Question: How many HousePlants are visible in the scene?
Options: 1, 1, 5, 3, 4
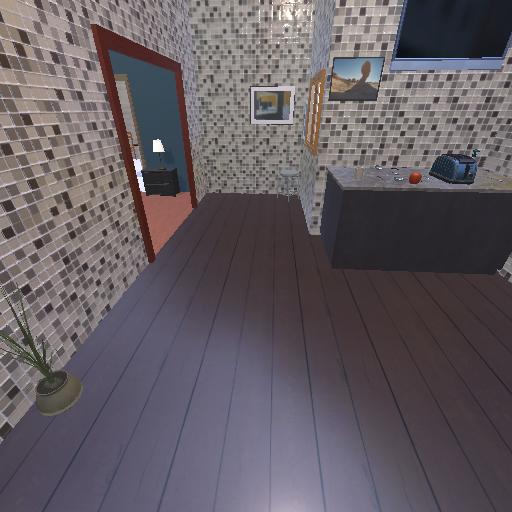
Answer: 1